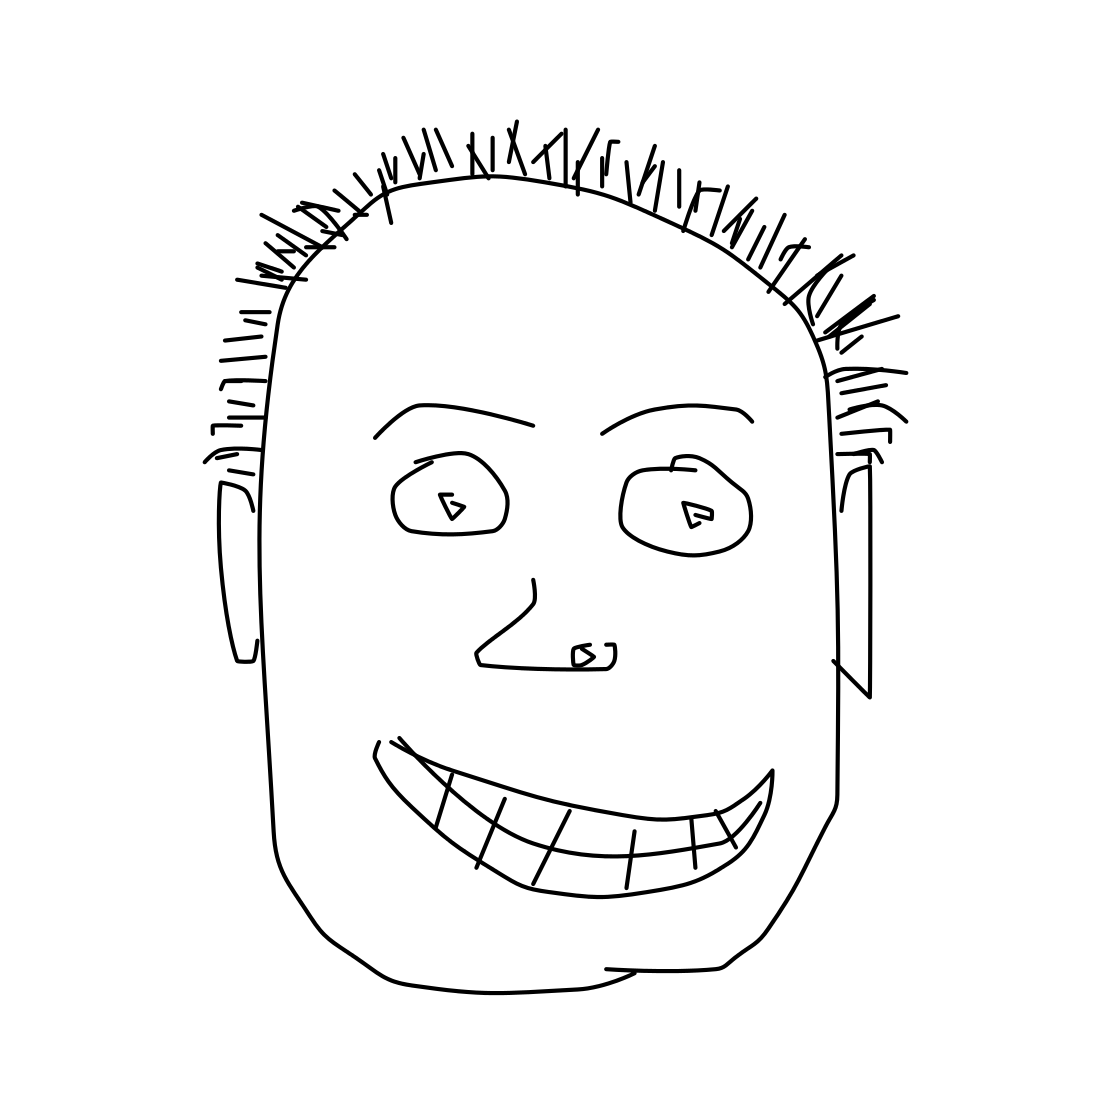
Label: head